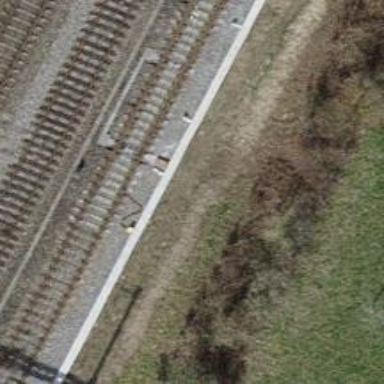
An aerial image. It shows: Railway switch.